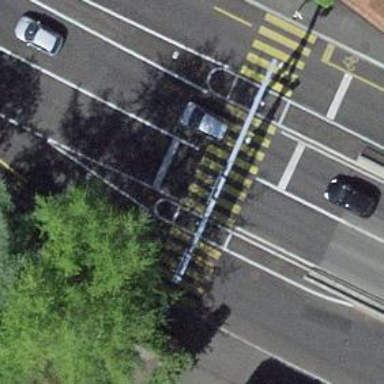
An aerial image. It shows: Crossing with traffic signals.